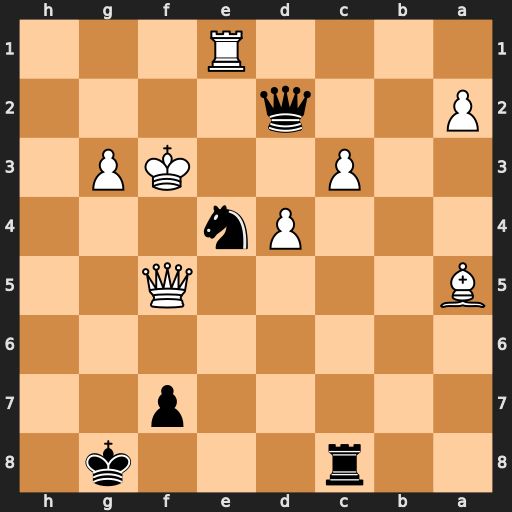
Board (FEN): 2r3k1/5p2/8/B4Q2/3Pn3/2P2KP1/P2q4/4R3
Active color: b
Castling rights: -
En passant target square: -
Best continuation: Qf2+ Kxe4 Re8+